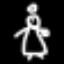
Label: angel